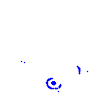
Particle: pion